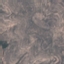
Label: HerbaceousVegetation